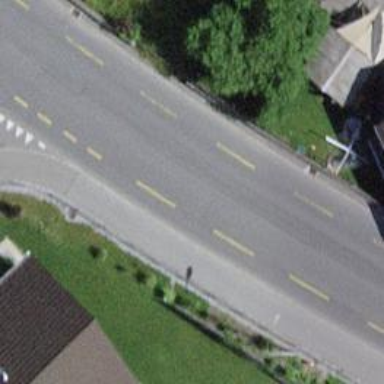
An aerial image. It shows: Primary highway with asphalt surface. It also has lane for cyclists on both sides.